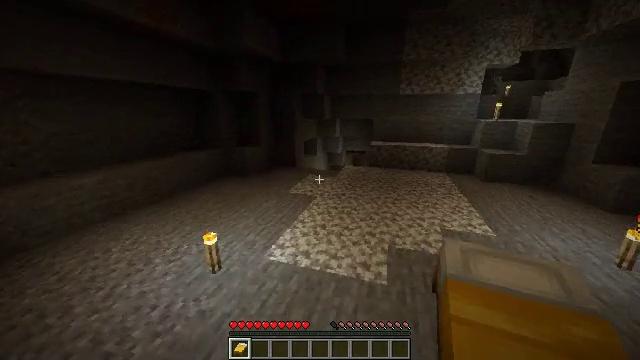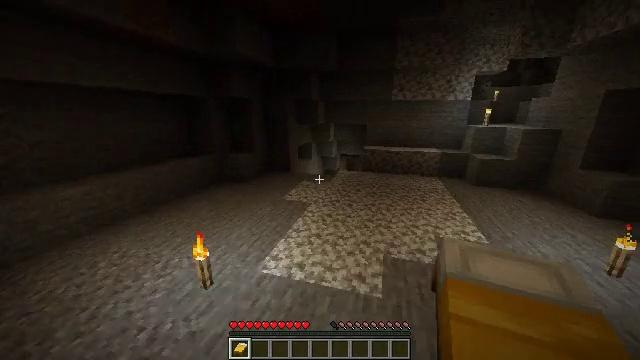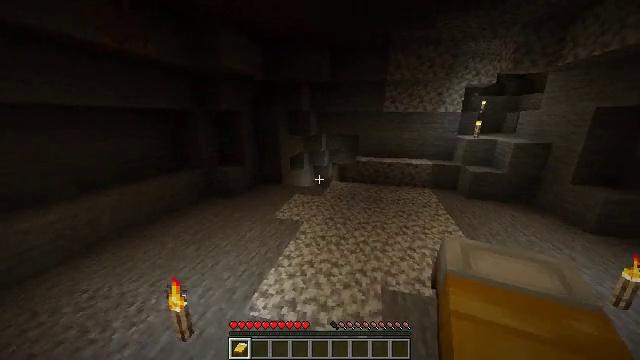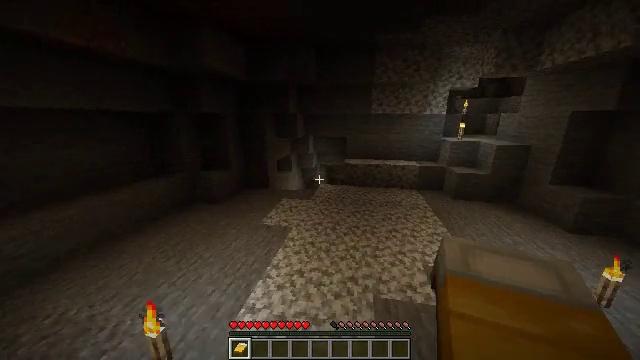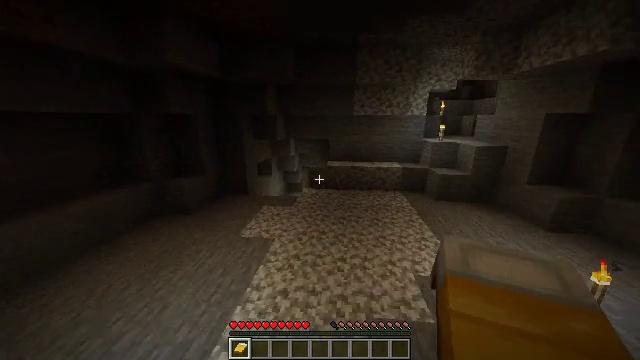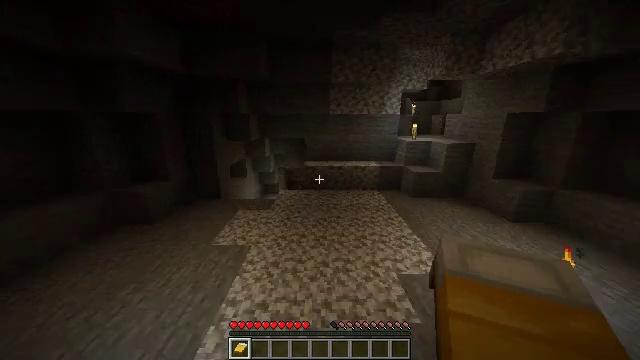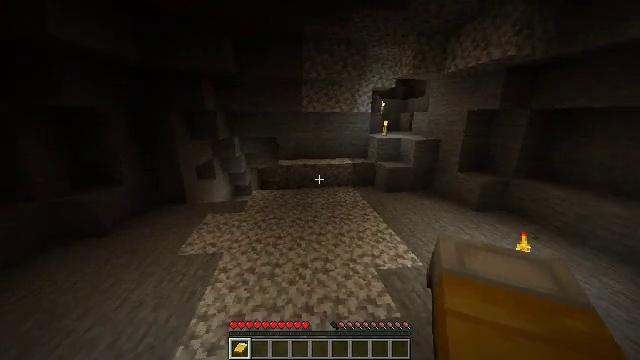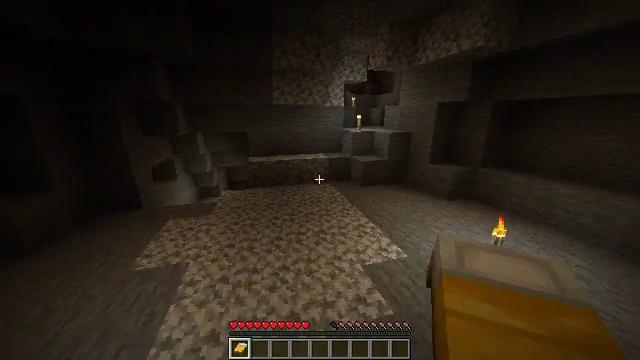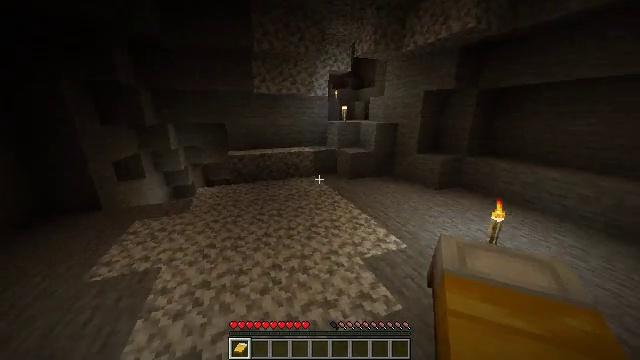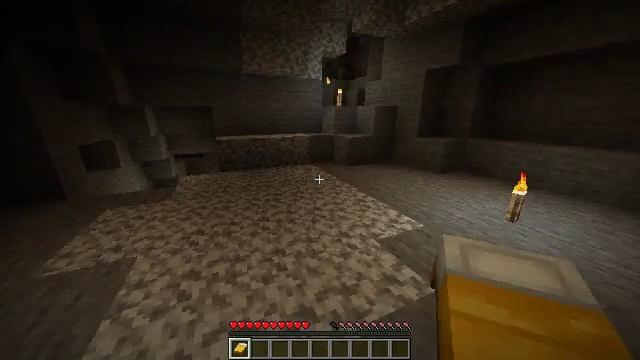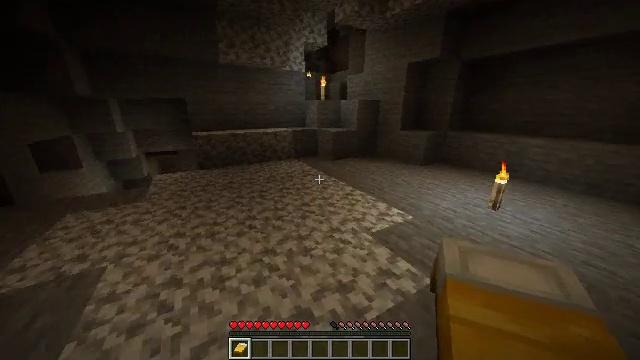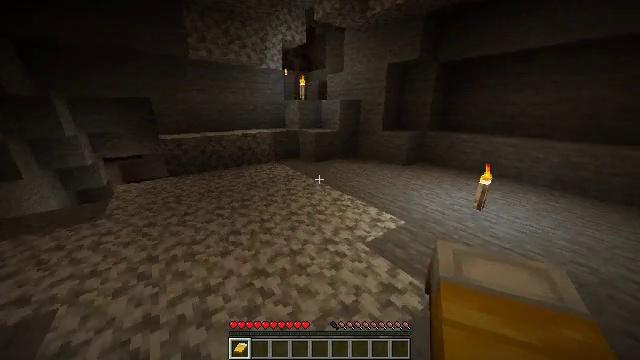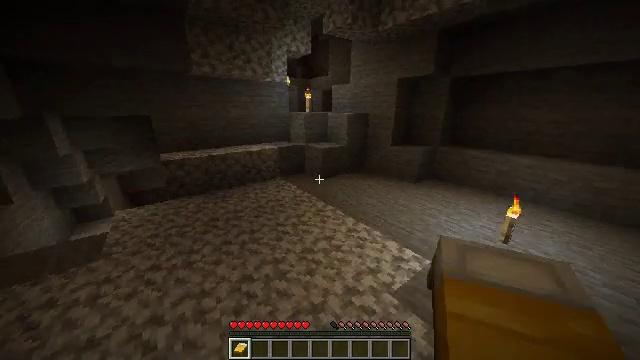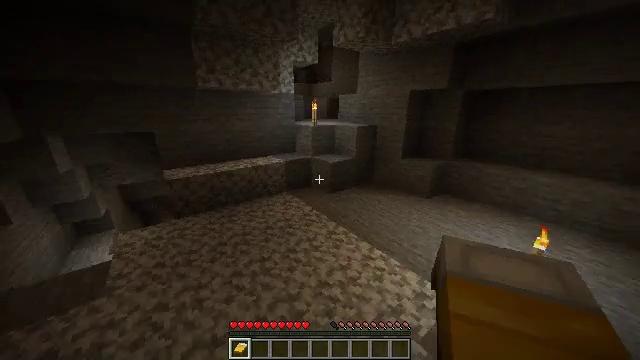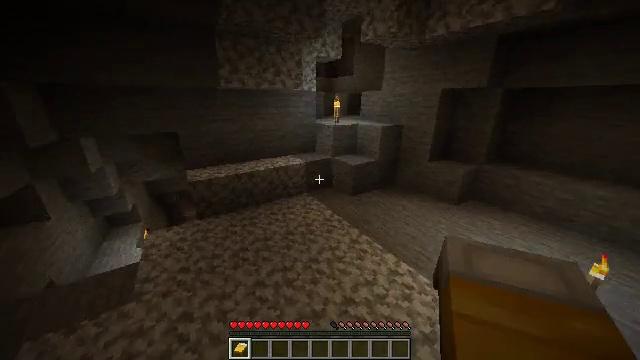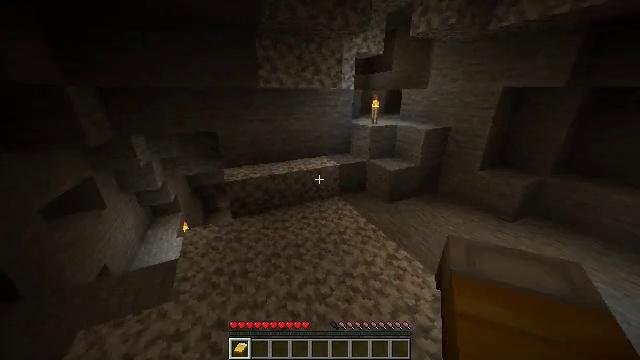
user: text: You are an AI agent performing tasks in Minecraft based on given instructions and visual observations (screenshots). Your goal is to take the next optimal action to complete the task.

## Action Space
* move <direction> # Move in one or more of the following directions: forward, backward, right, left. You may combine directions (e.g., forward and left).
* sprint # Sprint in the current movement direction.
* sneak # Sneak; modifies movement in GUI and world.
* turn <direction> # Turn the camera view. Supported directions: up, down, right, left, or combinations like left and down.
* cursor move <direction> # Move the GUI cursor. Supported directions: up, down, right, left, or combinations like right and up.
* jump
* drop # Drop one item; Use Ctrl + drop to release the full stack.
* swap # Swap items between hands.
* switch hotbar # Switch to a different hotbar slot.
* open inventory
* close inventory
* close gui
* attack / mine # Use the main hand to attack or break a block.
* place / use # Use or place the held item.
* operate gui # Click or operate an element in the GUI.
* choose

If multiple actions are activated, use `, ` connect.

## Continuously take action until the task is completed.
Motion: motion action
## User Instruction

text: Hunt mobs.
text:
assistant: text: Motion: move forward, sprint, turn right, jump
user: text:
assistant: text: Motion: move forward, sprint, turn right, jump
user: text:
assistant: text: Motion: move forward, sprint, turn right, jump
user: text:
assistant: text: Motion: move forward, sprint, turn right, jump
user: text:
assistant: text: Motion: move forward, sprint, turn right, jump
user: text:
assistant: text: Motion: move forward and move left, sprint, turn right, jump
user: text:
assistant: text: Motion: move forward and move left, sprint, turn right, jump
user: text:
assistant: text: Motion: move forward and move left, sprint, turn right, jump
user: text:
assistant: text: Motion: move forward and move left, sprint, turn right, jump
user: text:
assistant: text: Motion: move forward and move left, sprint, turn right and down, jump
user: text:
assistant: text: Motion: move forward and move left, sprint, turn right, jump
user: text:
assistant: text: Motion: move forward and move left, sprint, jump
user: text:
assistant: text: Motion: move forward and move left, sprint, jump
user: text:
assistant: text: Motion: move forward and move left, sprint, turn left and down, jump
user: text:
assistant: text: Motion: move forward and move left, sprint, turn left and down, jump
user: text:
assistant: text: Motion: move forward and move left, sprint, turn left and down, jump
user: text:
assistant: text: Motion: move forward and move left, sprint, turn left and down, jump
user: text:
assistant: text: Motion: move forward and move left, sprint, turn left and down, jump
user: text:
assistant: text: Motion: move forward and move left, sprint, jump
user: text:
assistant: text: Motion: move forward, sprint, jump
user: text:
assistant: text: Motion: move forward, sprint, jump
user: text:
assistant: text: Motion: move forward, sprint
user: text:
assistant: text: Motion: move forward, sprint
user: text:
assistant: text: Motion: move forward, sprint, turn down
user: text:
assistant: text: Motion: move forward, sprint, turn down
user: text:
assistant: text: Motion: move forward, sprint, turn right and down
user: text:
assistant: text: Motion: move forward, sprint, turn right and down
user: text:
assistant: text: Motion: move forward, sprint, turn right and down
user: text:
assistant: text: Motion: move forward, sprint, turn right
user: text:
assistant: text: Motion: move forward, sprint, turn right